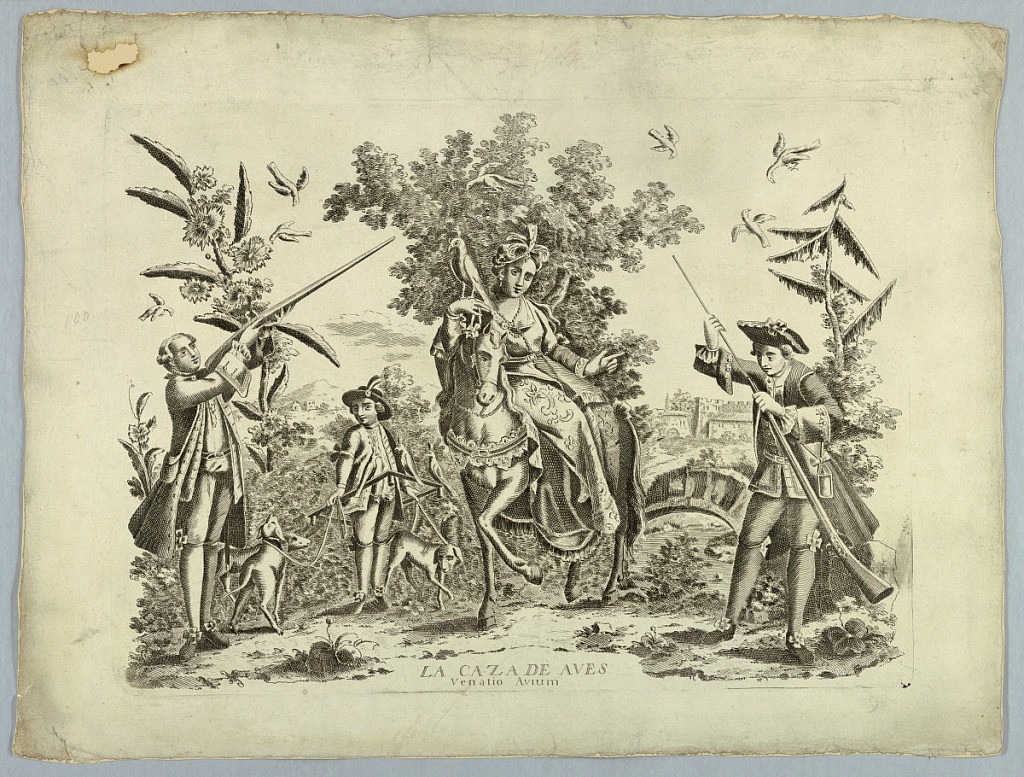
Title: Bird Hunting
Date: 1750–1800
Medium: Etching on paper, mounted
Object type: Print
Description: A man, left, fires at a bird in a tree; a groom holds a frame to which dogs are fastened and on which falcons sit. At center is a lady on horseback with a falcon. A man primes a gun, at right. In landscape with a bridge and castle. Bottom center: "LA CAZA DE AVES / Venatio Avium".